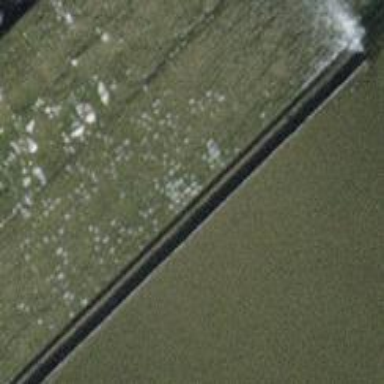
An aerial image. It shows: Weir along the waterway.